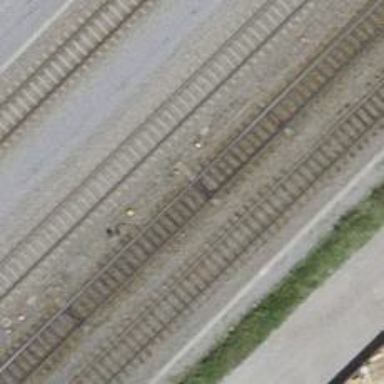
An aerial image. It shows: Railway switch.